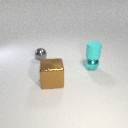
small gray metal sphere behind large brown metal cube